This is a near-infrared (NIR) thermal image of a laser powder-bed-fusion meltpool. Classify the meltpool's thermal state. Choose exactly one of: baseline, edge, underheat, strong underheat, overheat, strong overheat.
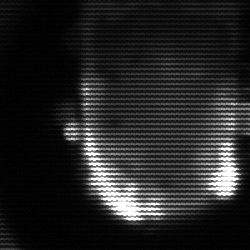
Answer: baseline